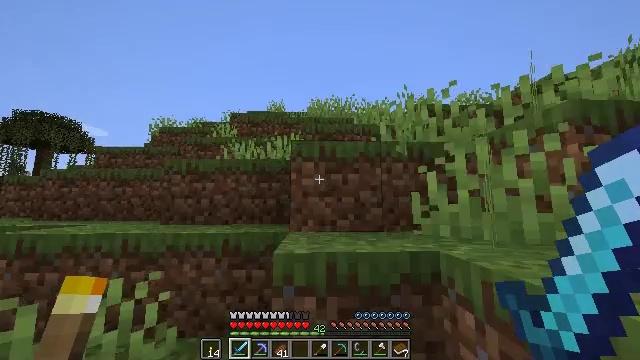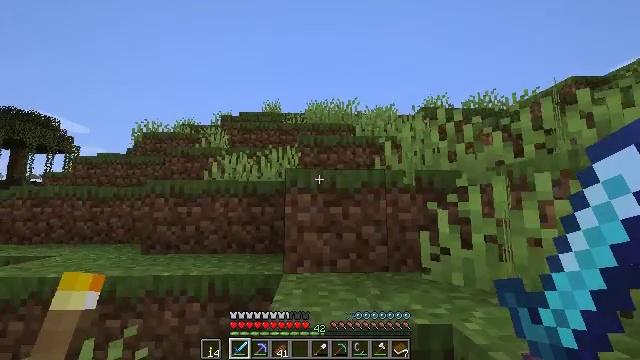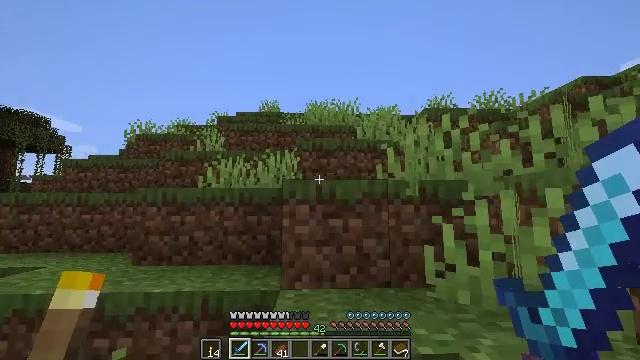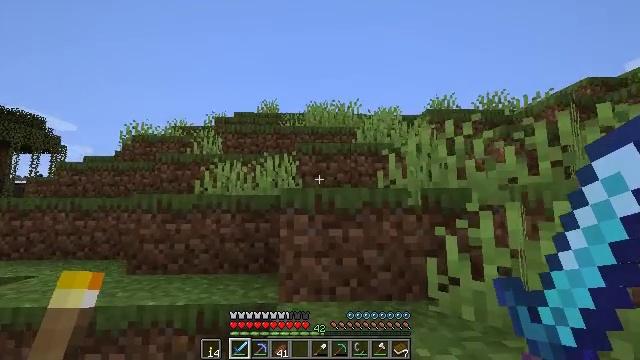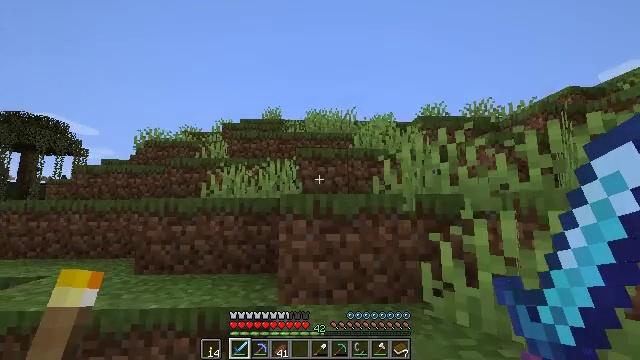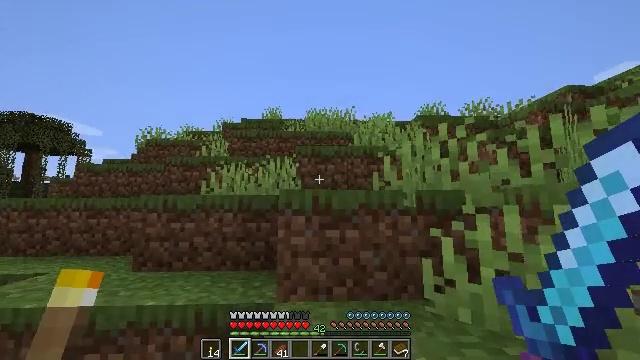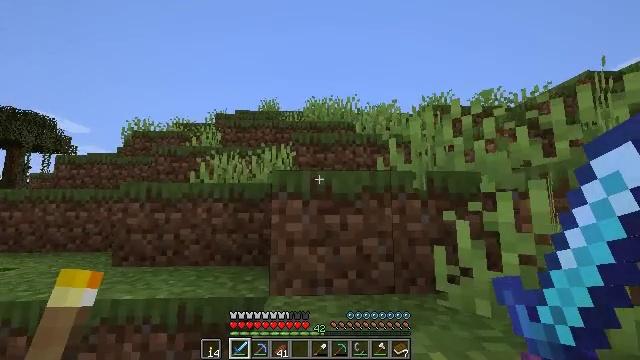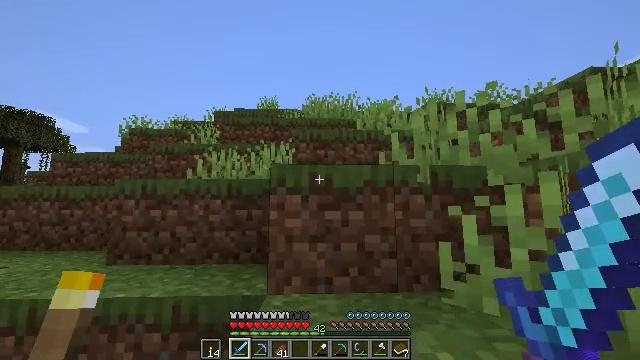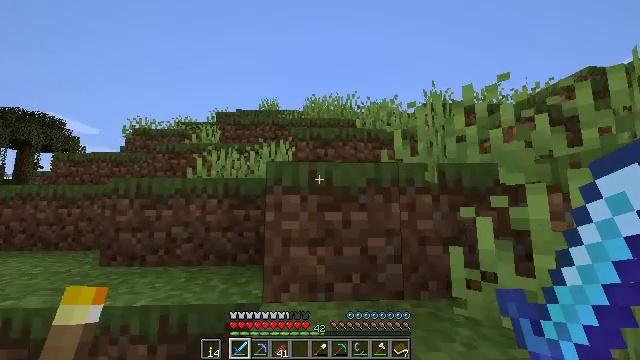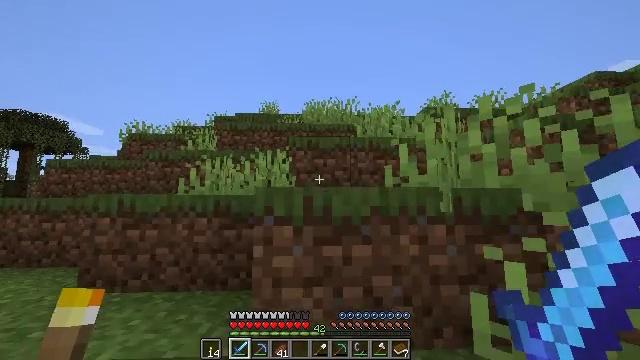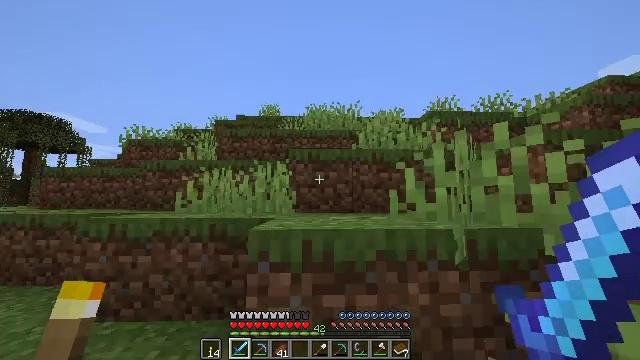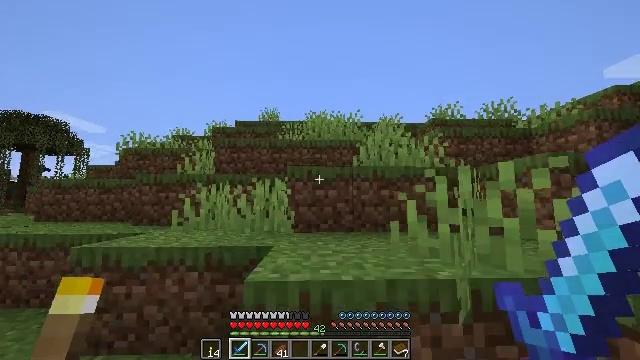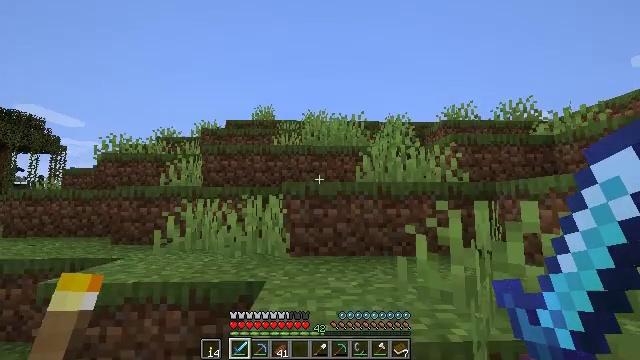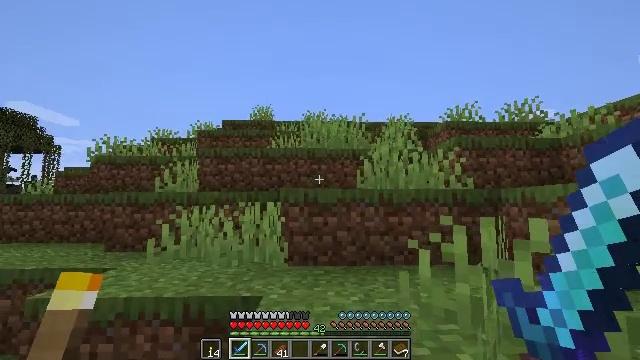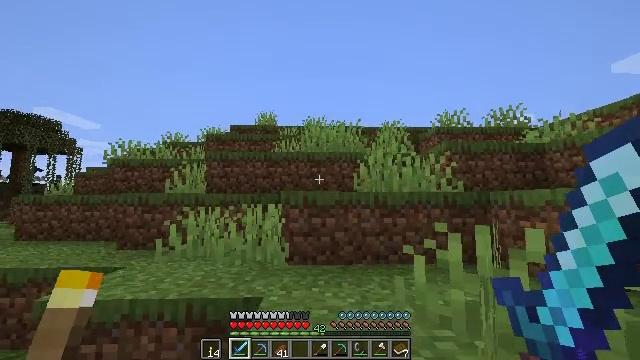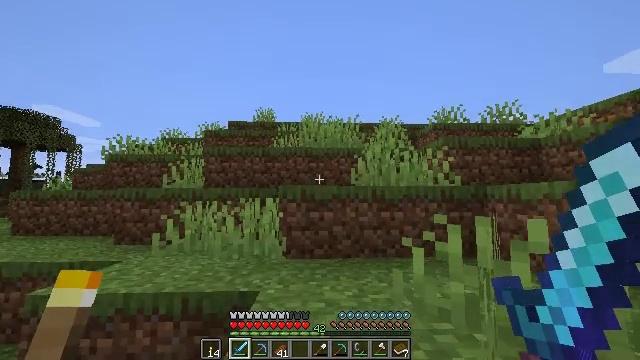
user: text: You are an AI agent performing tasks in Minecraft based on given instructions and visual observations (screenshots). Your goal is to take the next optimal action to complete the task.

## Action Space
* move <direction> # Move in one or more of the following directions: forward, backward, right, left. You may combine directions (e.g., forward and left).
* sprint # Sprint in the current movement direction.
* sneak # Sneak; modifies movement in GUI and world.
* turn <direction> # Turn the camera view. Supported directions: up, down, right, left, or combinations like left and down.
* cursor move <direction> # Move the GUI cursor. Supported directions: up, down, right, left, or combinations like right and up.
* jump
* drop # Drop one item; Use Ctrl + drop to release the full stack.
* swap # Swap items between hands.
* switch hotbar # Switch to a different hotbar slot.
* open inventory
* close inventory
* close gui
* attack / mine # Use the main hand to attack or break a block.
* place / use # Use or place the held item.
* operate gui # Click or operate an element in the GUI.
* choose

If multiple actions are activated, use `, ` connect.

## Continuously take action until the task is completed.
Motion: motion action
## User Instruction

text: Attack the enchanting table to collect it.
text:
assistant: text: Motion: move forward, sprint, jump
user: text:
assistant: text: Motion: move forward, sprint, jump
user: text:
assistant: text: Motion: move forward, sprint, jump
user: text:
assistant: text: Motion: move forward, sprint, jump
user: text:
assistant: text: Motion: move forward, sprint, jump
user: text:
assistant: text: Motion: move forward, sprint, jump
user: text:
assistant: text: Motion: move forward, sprint, jump
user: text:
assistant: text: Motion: move forward, sprint, jump
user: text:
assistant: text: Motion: move forward, sprint, jump
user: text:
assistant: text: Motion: move forward, sprint, jump
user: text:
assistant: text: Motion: move forward, sprint, jump
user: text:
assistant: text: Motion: move forward, sprint, jump
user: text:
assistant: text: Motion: move forward, sprint, jump
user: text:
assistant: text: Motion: move forward, sprint, jump
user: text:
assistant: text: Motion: move forward, sprint, jump
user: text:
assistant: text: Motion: move forward, sprint, turn down, jump
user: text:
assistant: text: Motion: move forward, sprint, jump
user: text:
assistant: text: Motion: move forward, sprint, jump
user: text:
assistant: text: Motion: move forward, sprint, jump
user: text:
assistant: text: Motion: move forward, sprint, jump
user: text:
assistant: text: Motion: move forward, sprint, turn right and down, jump
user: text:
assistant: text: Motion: move forward, sprint, turn right and down, jump
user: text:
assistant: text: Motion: move forward, sprint, turn right, jump
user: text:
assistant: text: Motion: move forward, sprint, turn right, jump
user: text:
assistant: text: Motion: move forward, sprint, turn right, jump
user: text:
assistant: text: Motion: move forward, sprint, jump
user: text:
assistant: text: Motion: move forward, sprint, jump
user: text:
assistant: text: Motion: move forward, sprint, jump
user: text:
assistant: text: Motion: move forward, sprint, jump
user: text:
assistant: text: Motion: move forward, sprint, jump